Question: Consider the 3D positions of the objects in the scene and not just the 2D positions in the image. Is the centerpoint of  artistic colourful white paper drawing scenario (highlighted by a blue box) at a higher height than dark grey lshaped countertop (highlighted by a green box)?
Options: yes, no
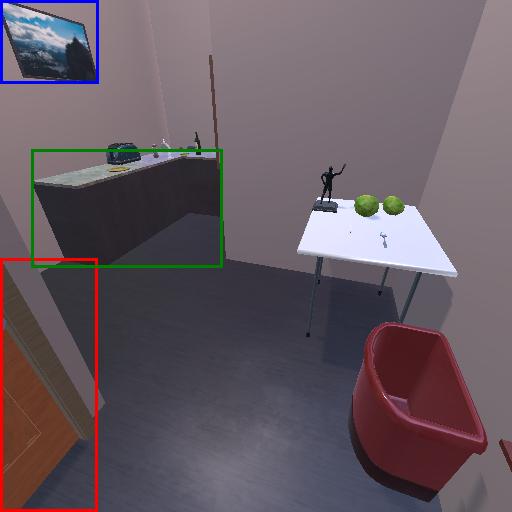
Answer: yes